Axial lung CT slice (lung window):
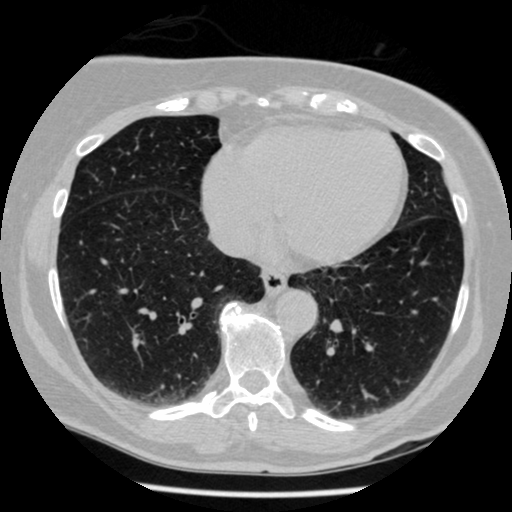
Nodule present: no